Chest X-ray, AP view. Patient: 64 years old, sex M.
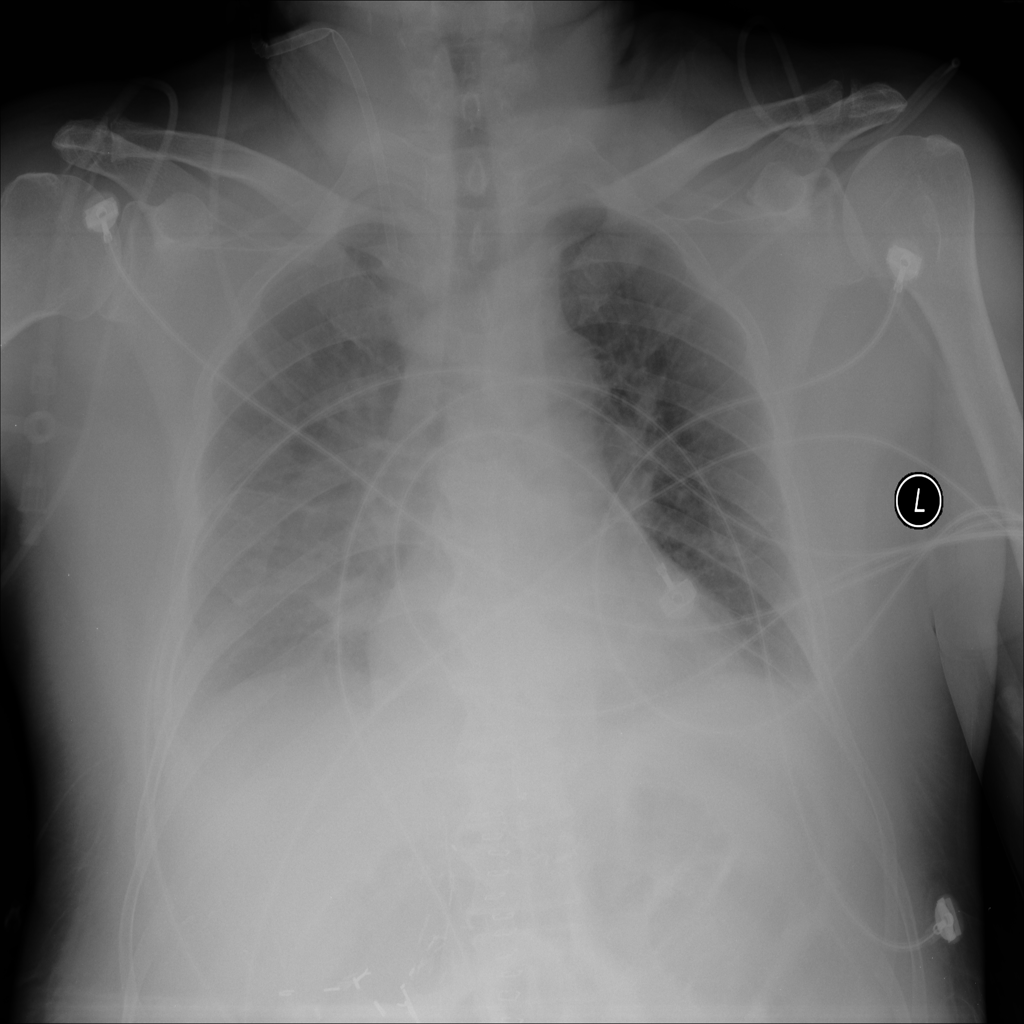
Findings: Edema, Effusion, Infiltration